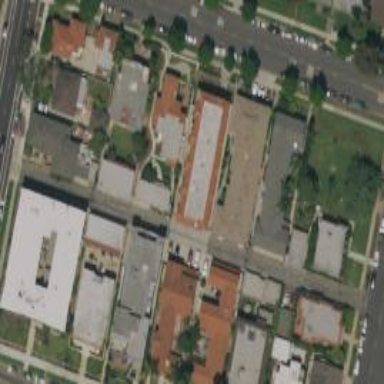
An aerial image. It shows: Alleyway designated as service road.